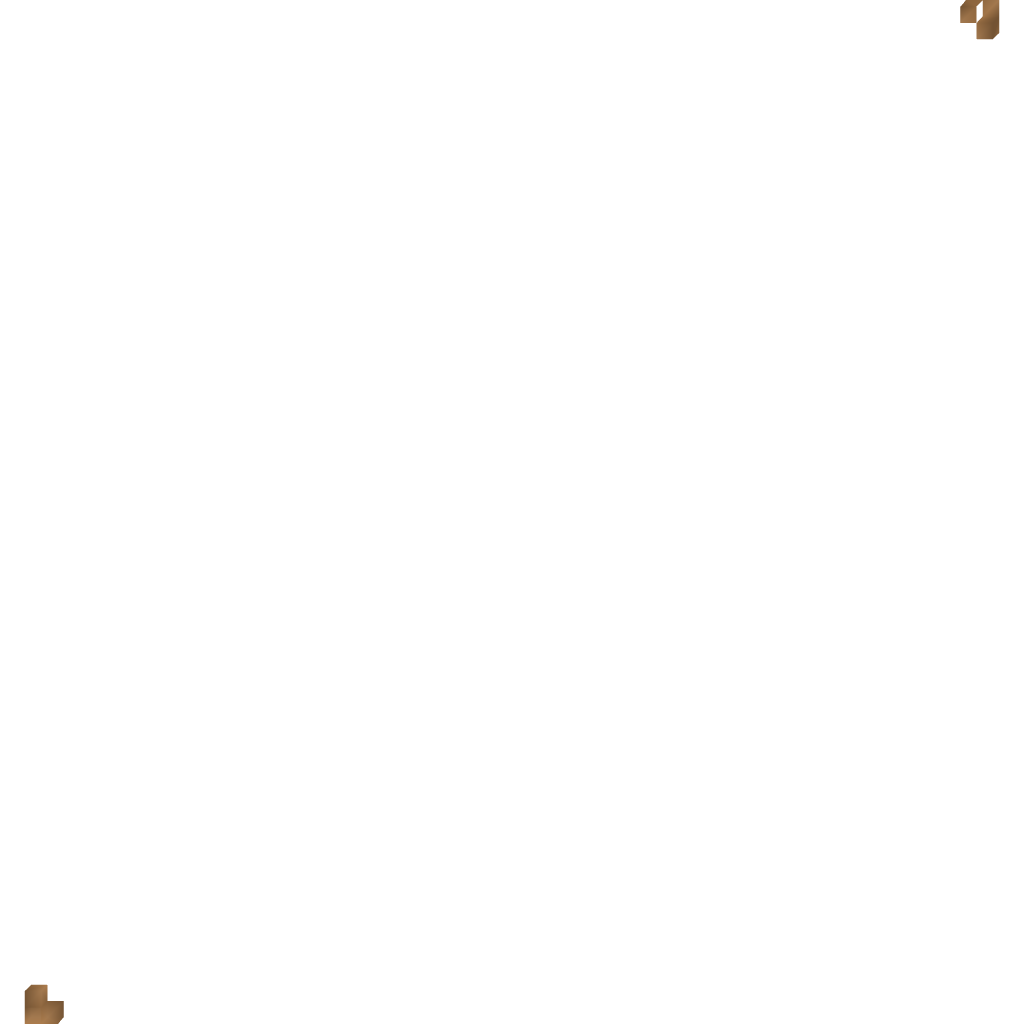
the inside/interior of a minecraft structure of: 16 Bit Majora's Mask